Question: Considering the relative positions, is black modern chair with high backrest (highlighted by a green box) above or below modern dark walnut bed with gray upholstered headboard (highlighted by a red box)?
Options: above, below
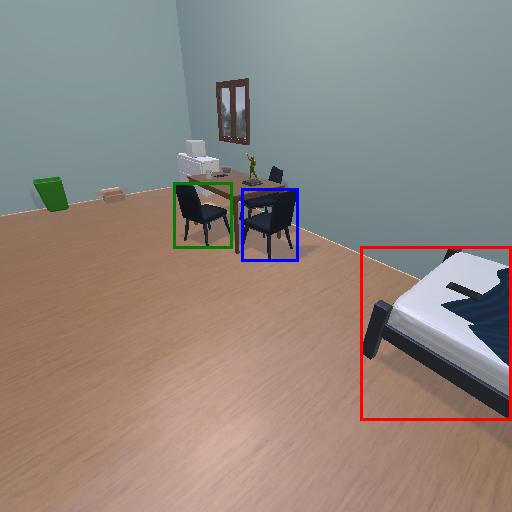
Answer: above